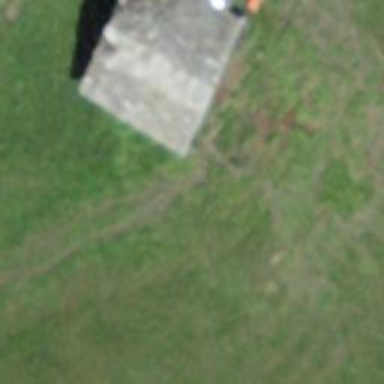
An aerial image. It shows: Barn.